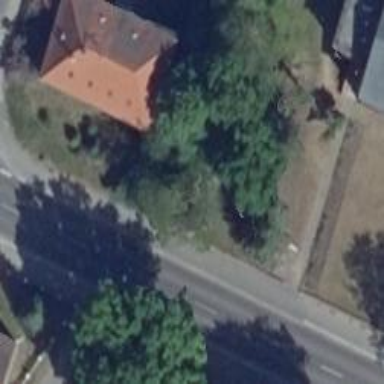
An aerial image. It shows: Asphalt footway.